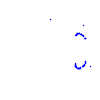
Particle: proton